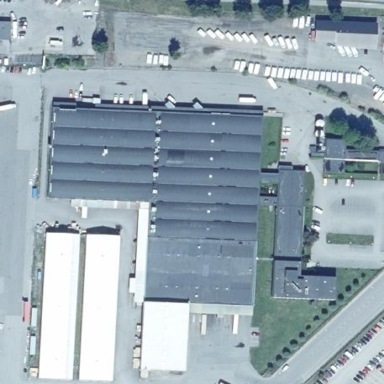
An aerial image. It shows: Industrial building.